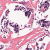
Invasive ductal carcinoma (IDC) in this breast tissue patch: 1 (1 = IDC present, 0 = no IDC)